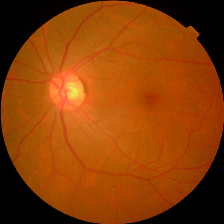
Diabetic retinopathy grade: No DR